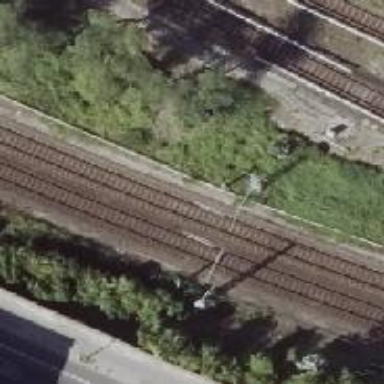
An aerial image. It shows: Railway signal.